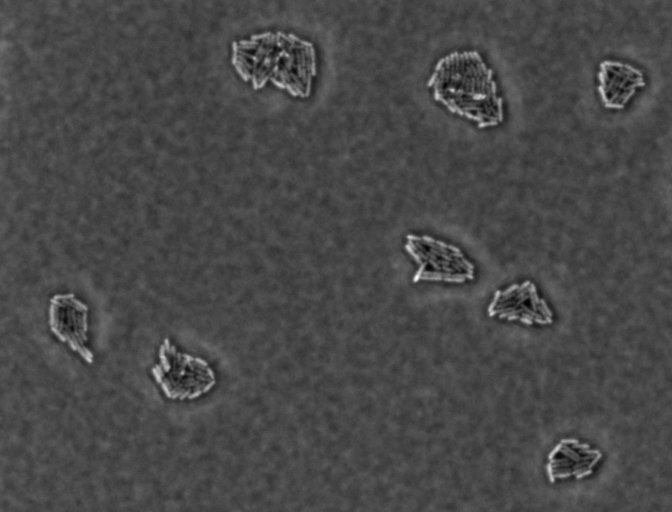
Phase contrast microscopy, 60x objective, 3 h incubation